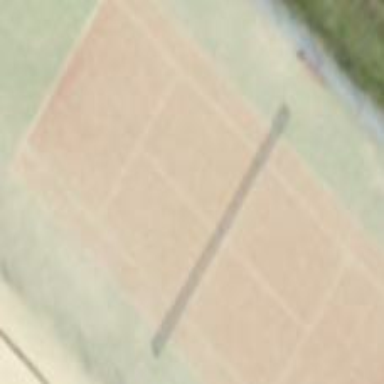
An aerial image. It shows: Tennis court on pitch designated for leisure land.